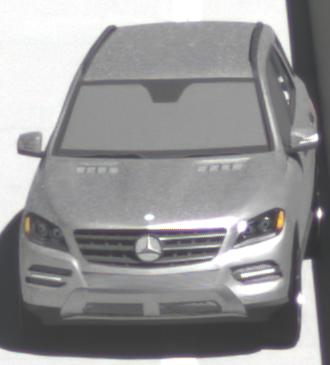
Make: Mercedes-Benz
Model: ML 350
Detailed model: M-Class (166)
Model produced from: 2011/11
Model produced until: 2014/10
Doors: 5
Color: white
Road condition: dry road
Daytime: midday
Contrast: high contrast